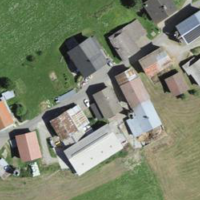
EUNIS habitat code: 54
Species observed at this site:
Menyanthes trifoliata